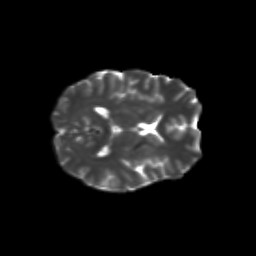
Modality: T2w
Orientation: axial
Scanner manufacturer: siemens
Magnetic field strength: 3 T
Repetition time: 9.2 s
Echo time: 0.084 s